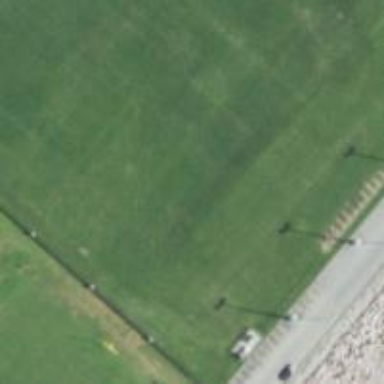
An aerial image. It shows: Soccer pitch for leisureland activities.